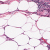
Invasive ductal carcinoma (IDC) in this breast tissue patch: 1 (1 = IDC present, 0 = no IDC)